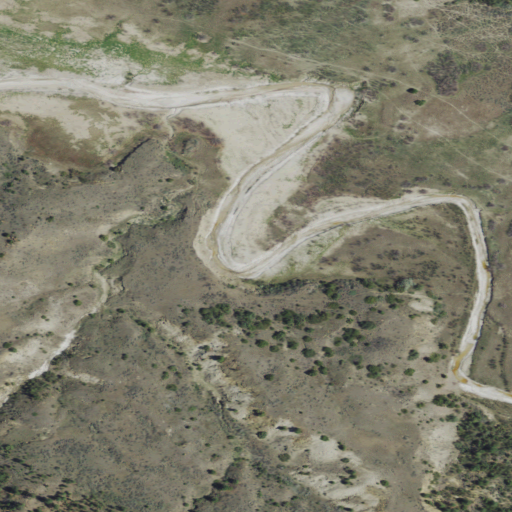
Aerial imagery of valley in Montana named Johnson Coulee containing shrub, grassland, evergreen forest, barren land, and herbaceous wetlands